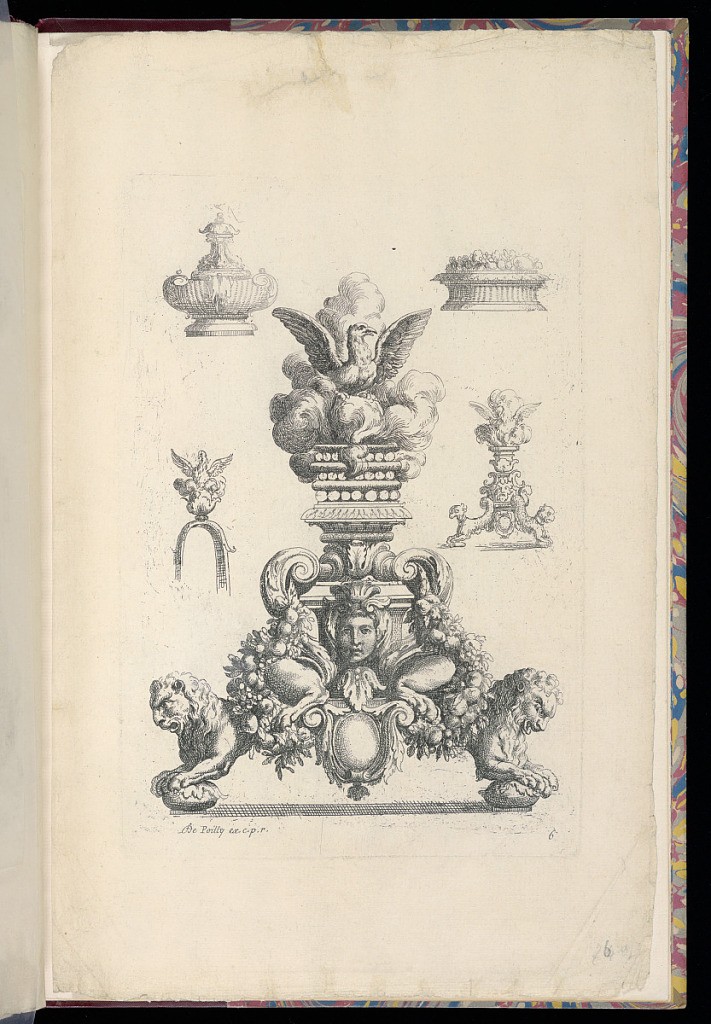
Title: Design for an Andiron
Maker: Jean Cotelle, French, 1607–1676
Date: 1622-1676
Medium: Etching on laid paper
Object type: Print
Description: Design for andiron, decorated with an eagle above fire smoke, and a foot consisting of lions and festoons. Around the andiron are designs for another andiron, a design for a basket, a design for a handle for fire tongs, and a design for a container with a lid.